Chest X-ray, PA view. Patient: 62 years old, sex F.
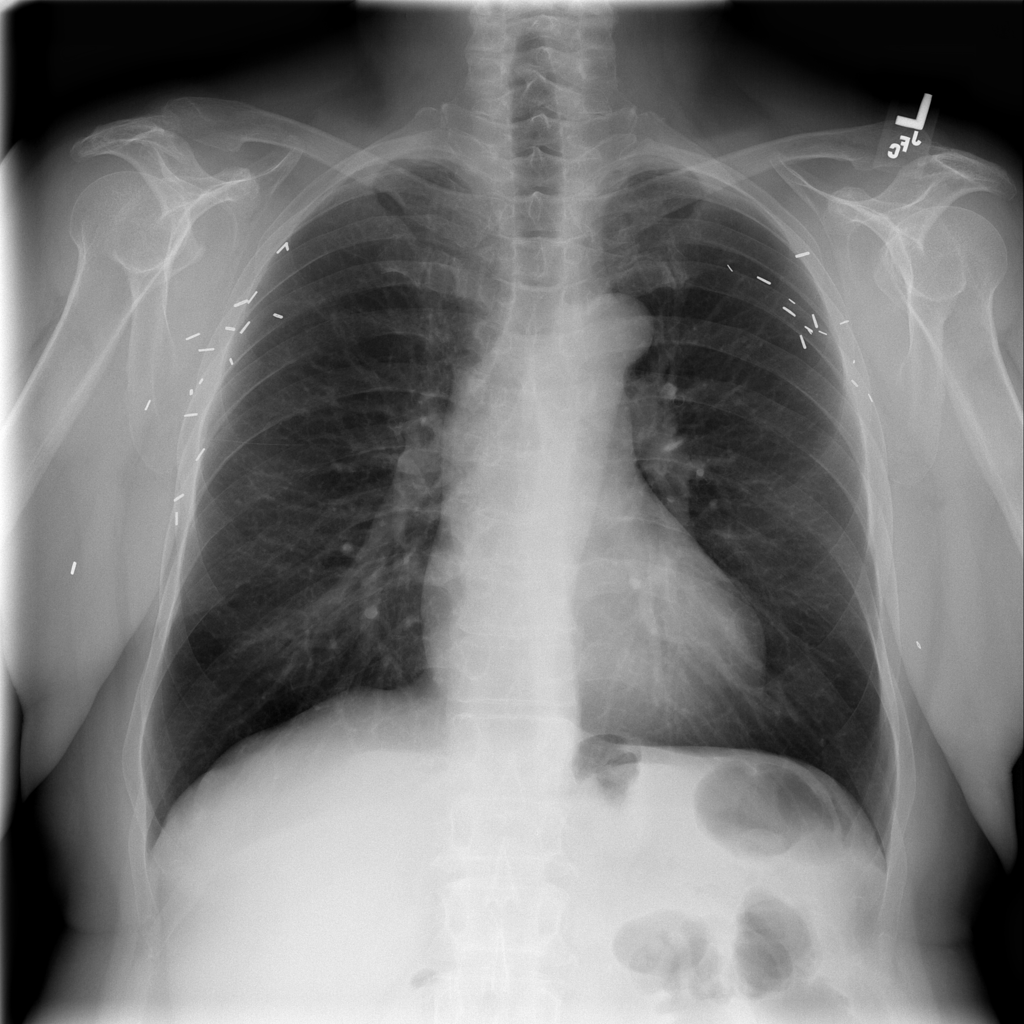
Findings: No Finding